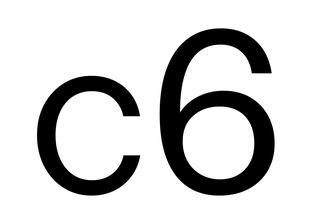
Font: InstrumentSans_Regular